Current action and preconditions to check: trajectory_clear

Your task: For each precondition in the list above, predict whether it will hold at this action.

Consider the current scene as observed from the mobile robot's camera, and analyze the predicted future states of all dynamic agents (e.g., people, animals, vehicles, or any moving entities) within the NEXT SECOND.

IMPORTANT: Only answer "very likely" if you are absolutely certain—based on strong, clear evidence—that a dynamic agent will violate the precondition in the predicted future state. Do NOT answer "very likely" for unlikely, ambiguous, or low-probability risks.

Ask yourself for each precondition: Is there a high probability, with clear and convincing evidence, that the predicted future states of any dynamic agent will interfere with the predicted future state of the currently executing action within the NEXT SECOND, causing that precondition to fail?

Assess the risk level based on these predictions. Use "likely" or "very likely" if motions create a clear risk of interference.

Use "neutral" or "improbable" if agents are nearby but their predicted paths are clearly diverging or non-conflicting.

Failure Risk Categories: "very improbable", "improbable", "neutral", "likely", "very likely"

Answer Format: Output ONLY the probability_of_failure value from these categories: "very improbable", "improbable", "neutral", "likely", "very likely"

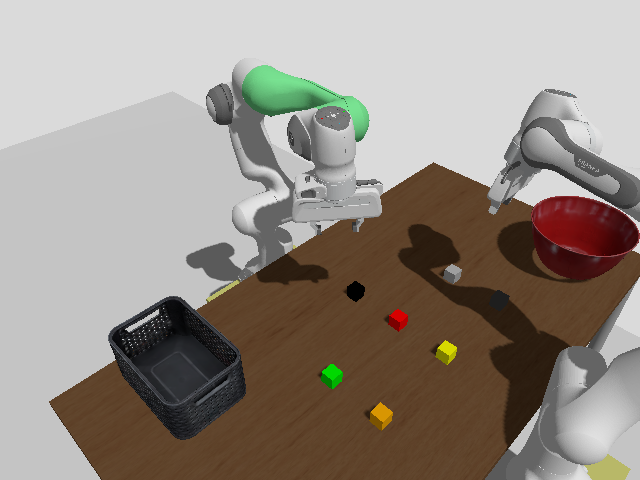

Answer: very improbable